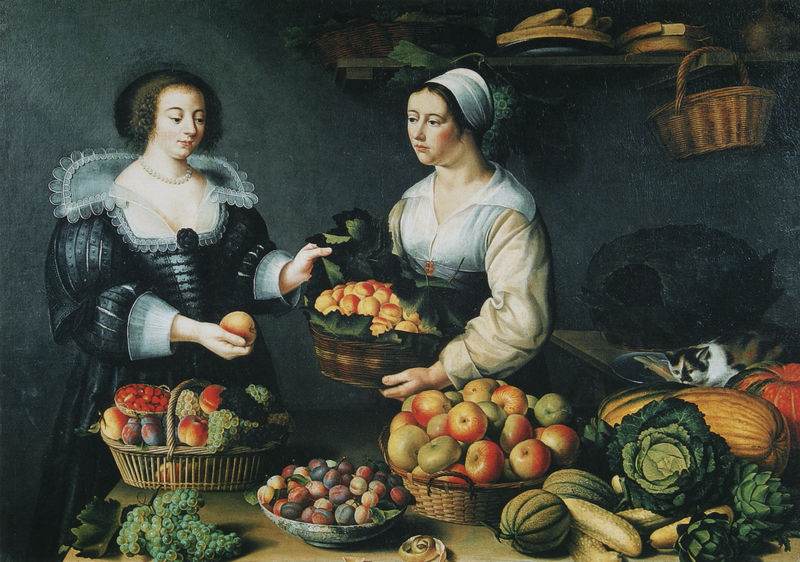
Titel: Selbstbildnis mit Stillleben (Im Gemüseladen)
Künstler: Louise Moillon
Standort: Paris
Institution: Musée du Louvre
Schlagwörter: blau, blätter, dunkel, gemälde, hand, laub, schatten, weiß, frauen, gelb, grün, damen, frau, grau, holz, kleid, kleider, orange, schwarz, tisch, dame, obst, rot, tuch, haube, malerei, regal, arm, barock, bluse, falten, gesicht, kragen, schale, spitze, teller, öl, haare, reich, brosche, perlen, genre, handel, feigen, frucht, früchte, gemüse, kohl, kürbis, schalen, stilleben, stillleben, trauben, apfel, äpfel, magd, schrank, geschäft, körbe, kette, laden, markt, haarband, ölgemälde, tafel, wein, korb, faltenwurf, perlenkette, dekolleté, gurken, melone, birnen, katze, verkauf, kater, beeren, brett, erdbeeren, einkauf, küche, weintrauben, salat, pfirsich, viktorianisch, kaufen, aprikosen, beere, käse, kürbisse, melonen, pfirsiche, traube, weintraube, dienstmagd, obstkorb, pflaumen, gemüseladen, lebensmittel, küchentisch, erdbeere, himbeeren, arbeitsfläche, artischocke, wandregal, herrin, artischocken, brocholi, köbe, mgd, obstladen, aussuchen, abschätzen, mag, zuchini